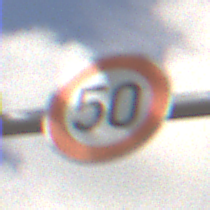
Verkehrszeichen: Geschwindigkeit50
Umgebung: Outdoor, RoadRail
Tageszeit: Midday
Wetter: PartlyCloudy
Licht: Natural
Jahreszeit: NotSpecified
Kontrast: HighContrast